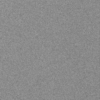
Label: dusty